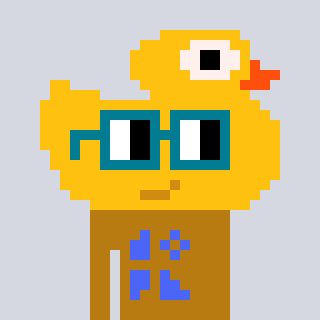
a pixel art character with square dark green glasses, a ducky-shaped head and a gold-colored body on a cool background